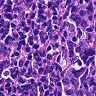
Metastatic tissue present: no